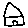
Label: house